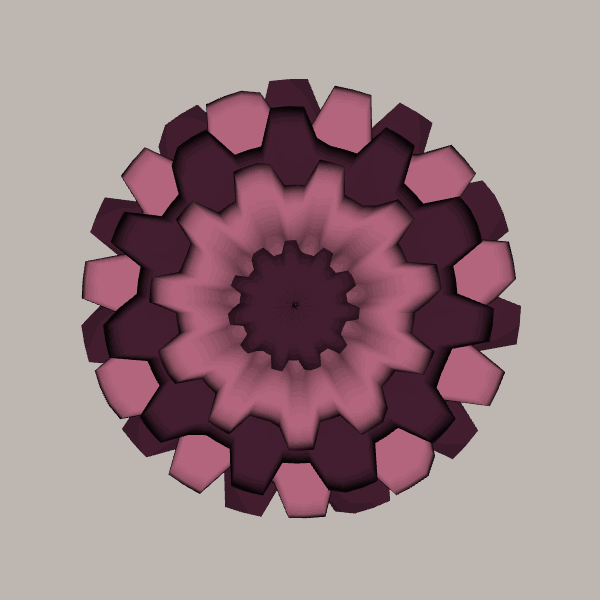
Background: light